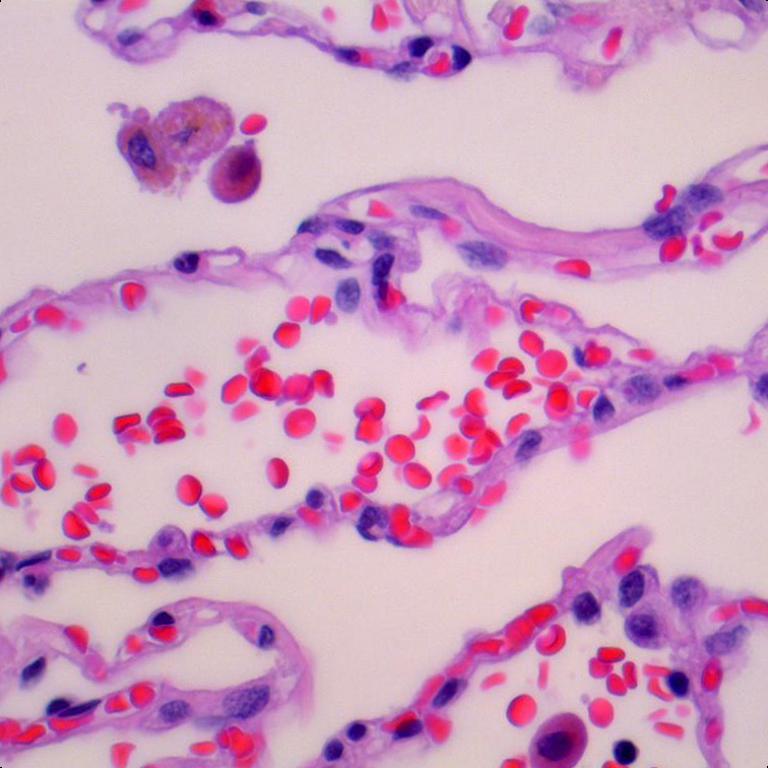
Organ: lung
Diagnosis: benign